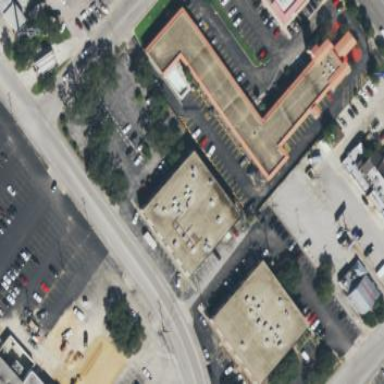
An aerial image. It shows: Retail building.